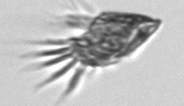
Label: Tontonia_appendiculariformis